Question: I'm trying to make a map of France to illustrate some frequencies, but there is an error when using the data labels since french characters are not recognized.

For instance La Reunion is displayed as la RA@union.
Is there a way to use a different data set for the data labels?
This is my code:
'''
mapdata <- get_data_from_map(download_map_data("countries/fr/fr-all-all"))
data_fake <- mapdata %>%
select(code = 'hc-a2') %>%
mutate(frequence = 0.5 * abs(rt(nrow(.), df = 10)))
glimpse(data_fake)
## Observations: 52
hcmap("countries/fr/fr-all-all", data = data_fake, value = "frequence",
joinBy = c("hc-a2", "code"), name = "Fake data",
dataLabels = list(enabled = TRUE, format = '{point.name}'),
borderColor = "#FAFAFA", borderWidth = 0.1,
tooltip = list(valueDecimals = 2, valuePrefix = "$", valueSuffix = " USD")) %>%
hc_mapNavigation(enabled = TRUE)
'''
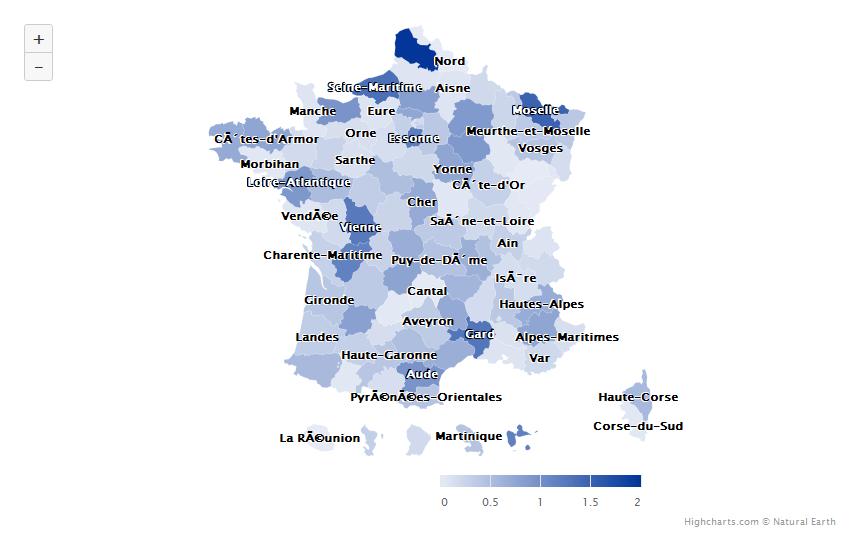
Answer: This was a bug fixed in the development version of 'highcharter'.
source: <URL>